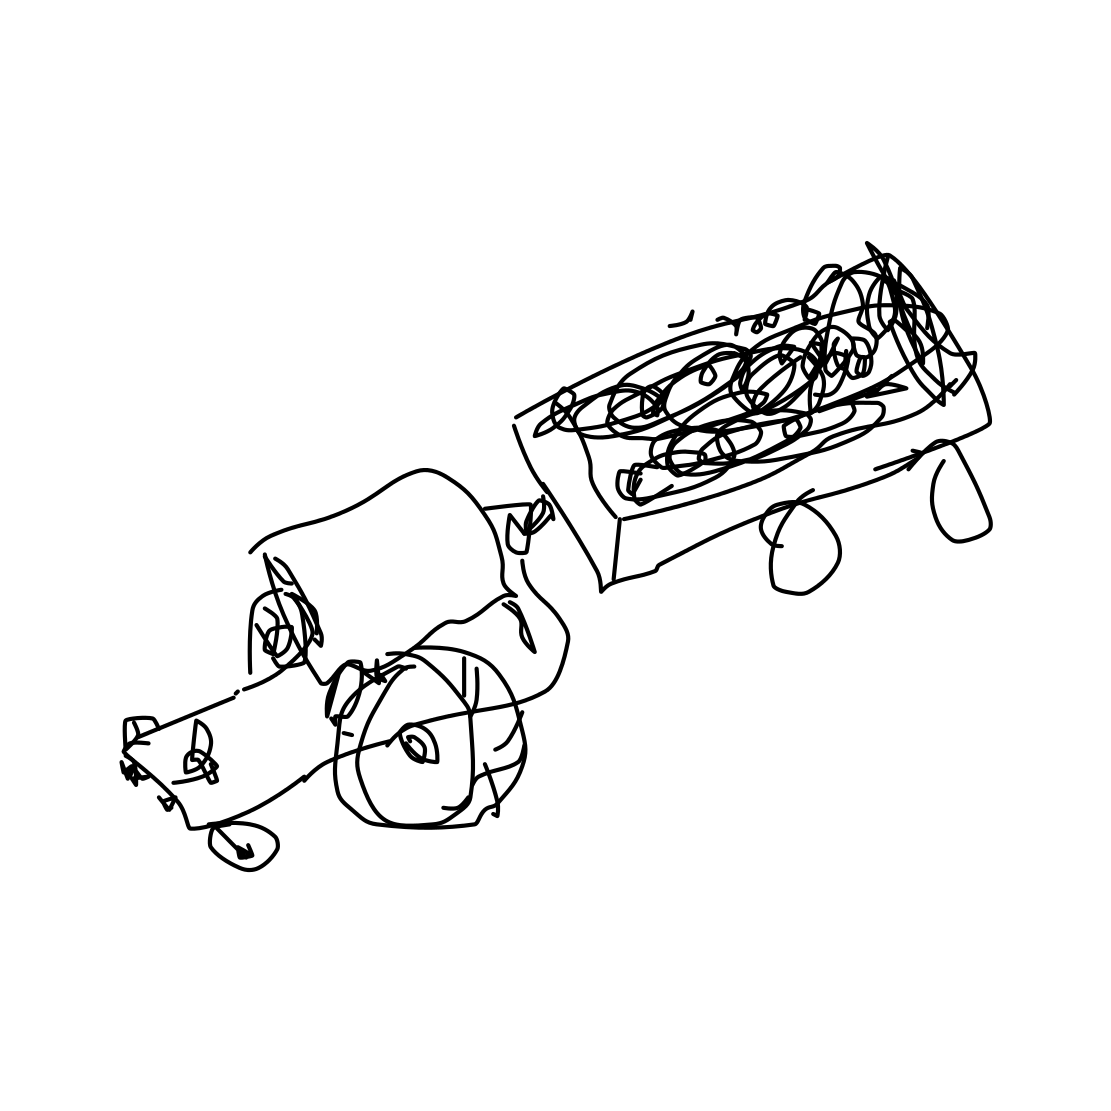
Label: tractor